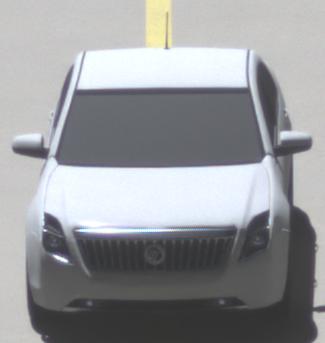
Make: Mercury
Model: Milan
Detailed model: -
Model produced from: 2009
Model produced until: 2010
Doors: 4
Color: white
Road condition: dry road
Daytime: midday
Contrast: high contrast